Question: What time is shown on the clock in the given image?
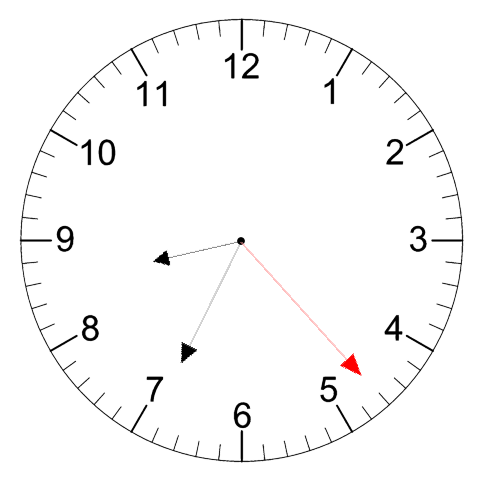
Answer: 08:34:23